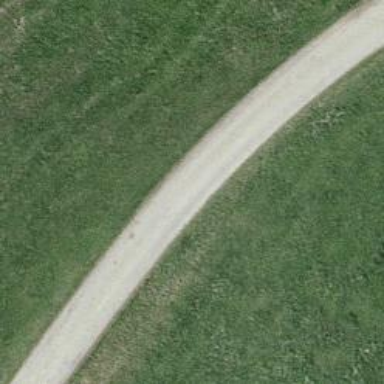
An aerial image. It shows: Well-maintained track road of grade 1.